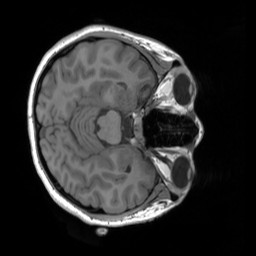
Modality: T1w
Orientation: axial
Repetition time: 2 s
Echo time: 0.00252 s